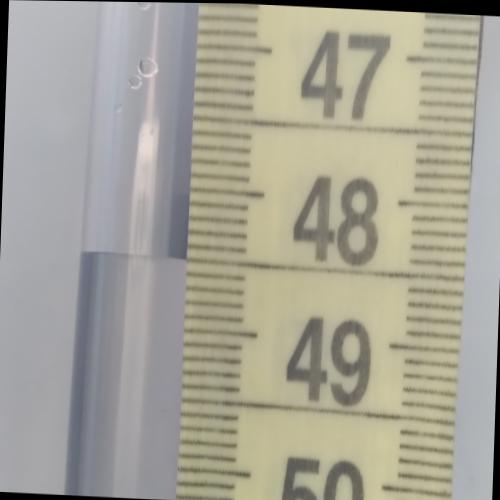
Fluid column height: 48.5 cm